Question: This is the code i want to convert into link_to
'''
<ul class="dropdown-menu" role="menu" aria-labelledby="dropdownMenu1">
<li role="presentation"><a role="menuitem" tabindex="-1" href="http://www.example.com/gigs?category=Video+and+animation">Show me everything</a></li>
<li role="presentation"><a role="menuitem" tabindex="-1" href="http://www.example.com/gigs?subcategory=Intro">Intro</a></li>
<li role="presentation"><a role="menuitem" tabindex="-1" href="http://www.example.com/gigs?subcategory=Animation+%26+3D">Animation & 3D</a></li>
<li role="presentation"><a role="menuitem" tabindex="-1" href="http://www.example.com/gigs?subcategory=Editing+and+Post+Production">Editing and Post Production</a></li>
<li role="presentation"><a role="menuitem" tabindex="-1" href="http://www.example.com/gigs?subcategory=Other">Other</a></li>
</ul>
'''
and this is how it looks like

How would you convert for example
> '<li role="presentation"><a role="menuitem" tabindex="-1" href="http://www.example.com/gigs?subcategory=Intro">Intro</a></li>'
'<%= link_to "Intro", some_path(that goes to the above Url), method: :get %>'
Or how would you add this ,to the html above,i need it for endless scrolling,turbo links is causing problems,so i have to use
This is the seeds.rb i sued to create the category with its subcategories
'''
@category = Category.create!(name: "Video and animation")
["Intro", "Animation & 3D", "Editing and Post Production", "Other"].each do |name|
@subcategory = Subcategory.create!(name: name, category_id: @category.id)
end
'''
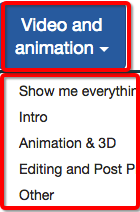
Answer: '''
<ul class="dropdown-menu" role="menu" aria-labelledby="dropdownMenu1">
<li role="presentation"><a role="menuitem" tabindex="-1" href="http://www.example.com/gigs?category=Video+and+animation" data-method="get">Show me everything</a></li>
<li role="presentation"><a role="menuitem" tabindex="-1" href="http://www.example.com/gigs?subcategory=Intro" data-method="get">Intro</a></li>
<li role="presentation"><a role="menuitem" tabindex="-1" href="http://www.example.com/gigs?subcategory=Animation+%26+3D" data-method="get">Animation & 3D</a></li>
<li role="presentation"><a role="menuitem" tabindex="-1" href="http://www.example.com/gigs?subcategory=Editing+and+Post+Production" data-method="get">Editing and Post Production</a></li>
<li role="presentation"><a role="menuitem" tabindex="-1" href="http://www.example.com/gigs?subcategory=Other" data-method="get">Other</a></li>
</ul>
'''